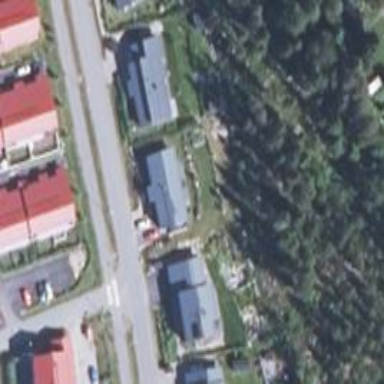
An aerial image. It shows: Asphalt road in living street.